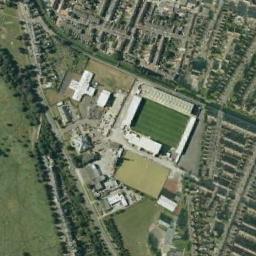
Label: stadium